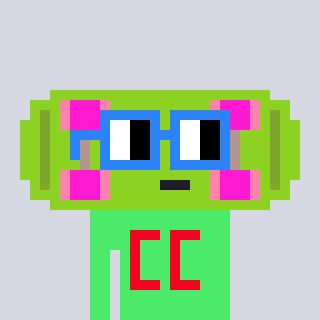
a pixel art character with square blue glasses, a skateboard-shaped head and a teal-colored body on a cool background